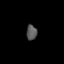
Tissue: lung
Cell type: Fibroblasts
Senescence score: 0.6733
Nuclear area (px): 159
Mean DAPI intensity: 85.78